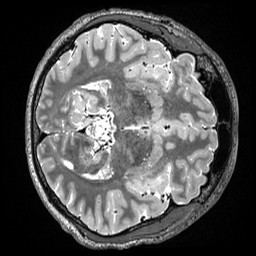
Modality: T2w
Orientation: axial
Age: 29
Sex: male
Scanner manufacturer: siemens
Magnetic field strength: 3 T
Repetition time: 3.2 s
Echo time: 0.563 s